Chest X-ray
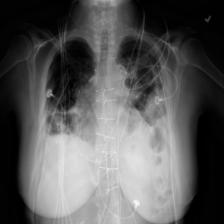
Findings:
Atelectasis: negative
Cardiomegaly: negative
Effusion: negative
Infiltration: positive
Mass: negative
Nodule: negative
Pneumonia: negative
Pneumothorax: negative
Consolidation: negative
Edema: negative
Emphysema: negative
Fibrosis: negative
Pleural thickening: negative
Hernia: negative